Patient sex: F
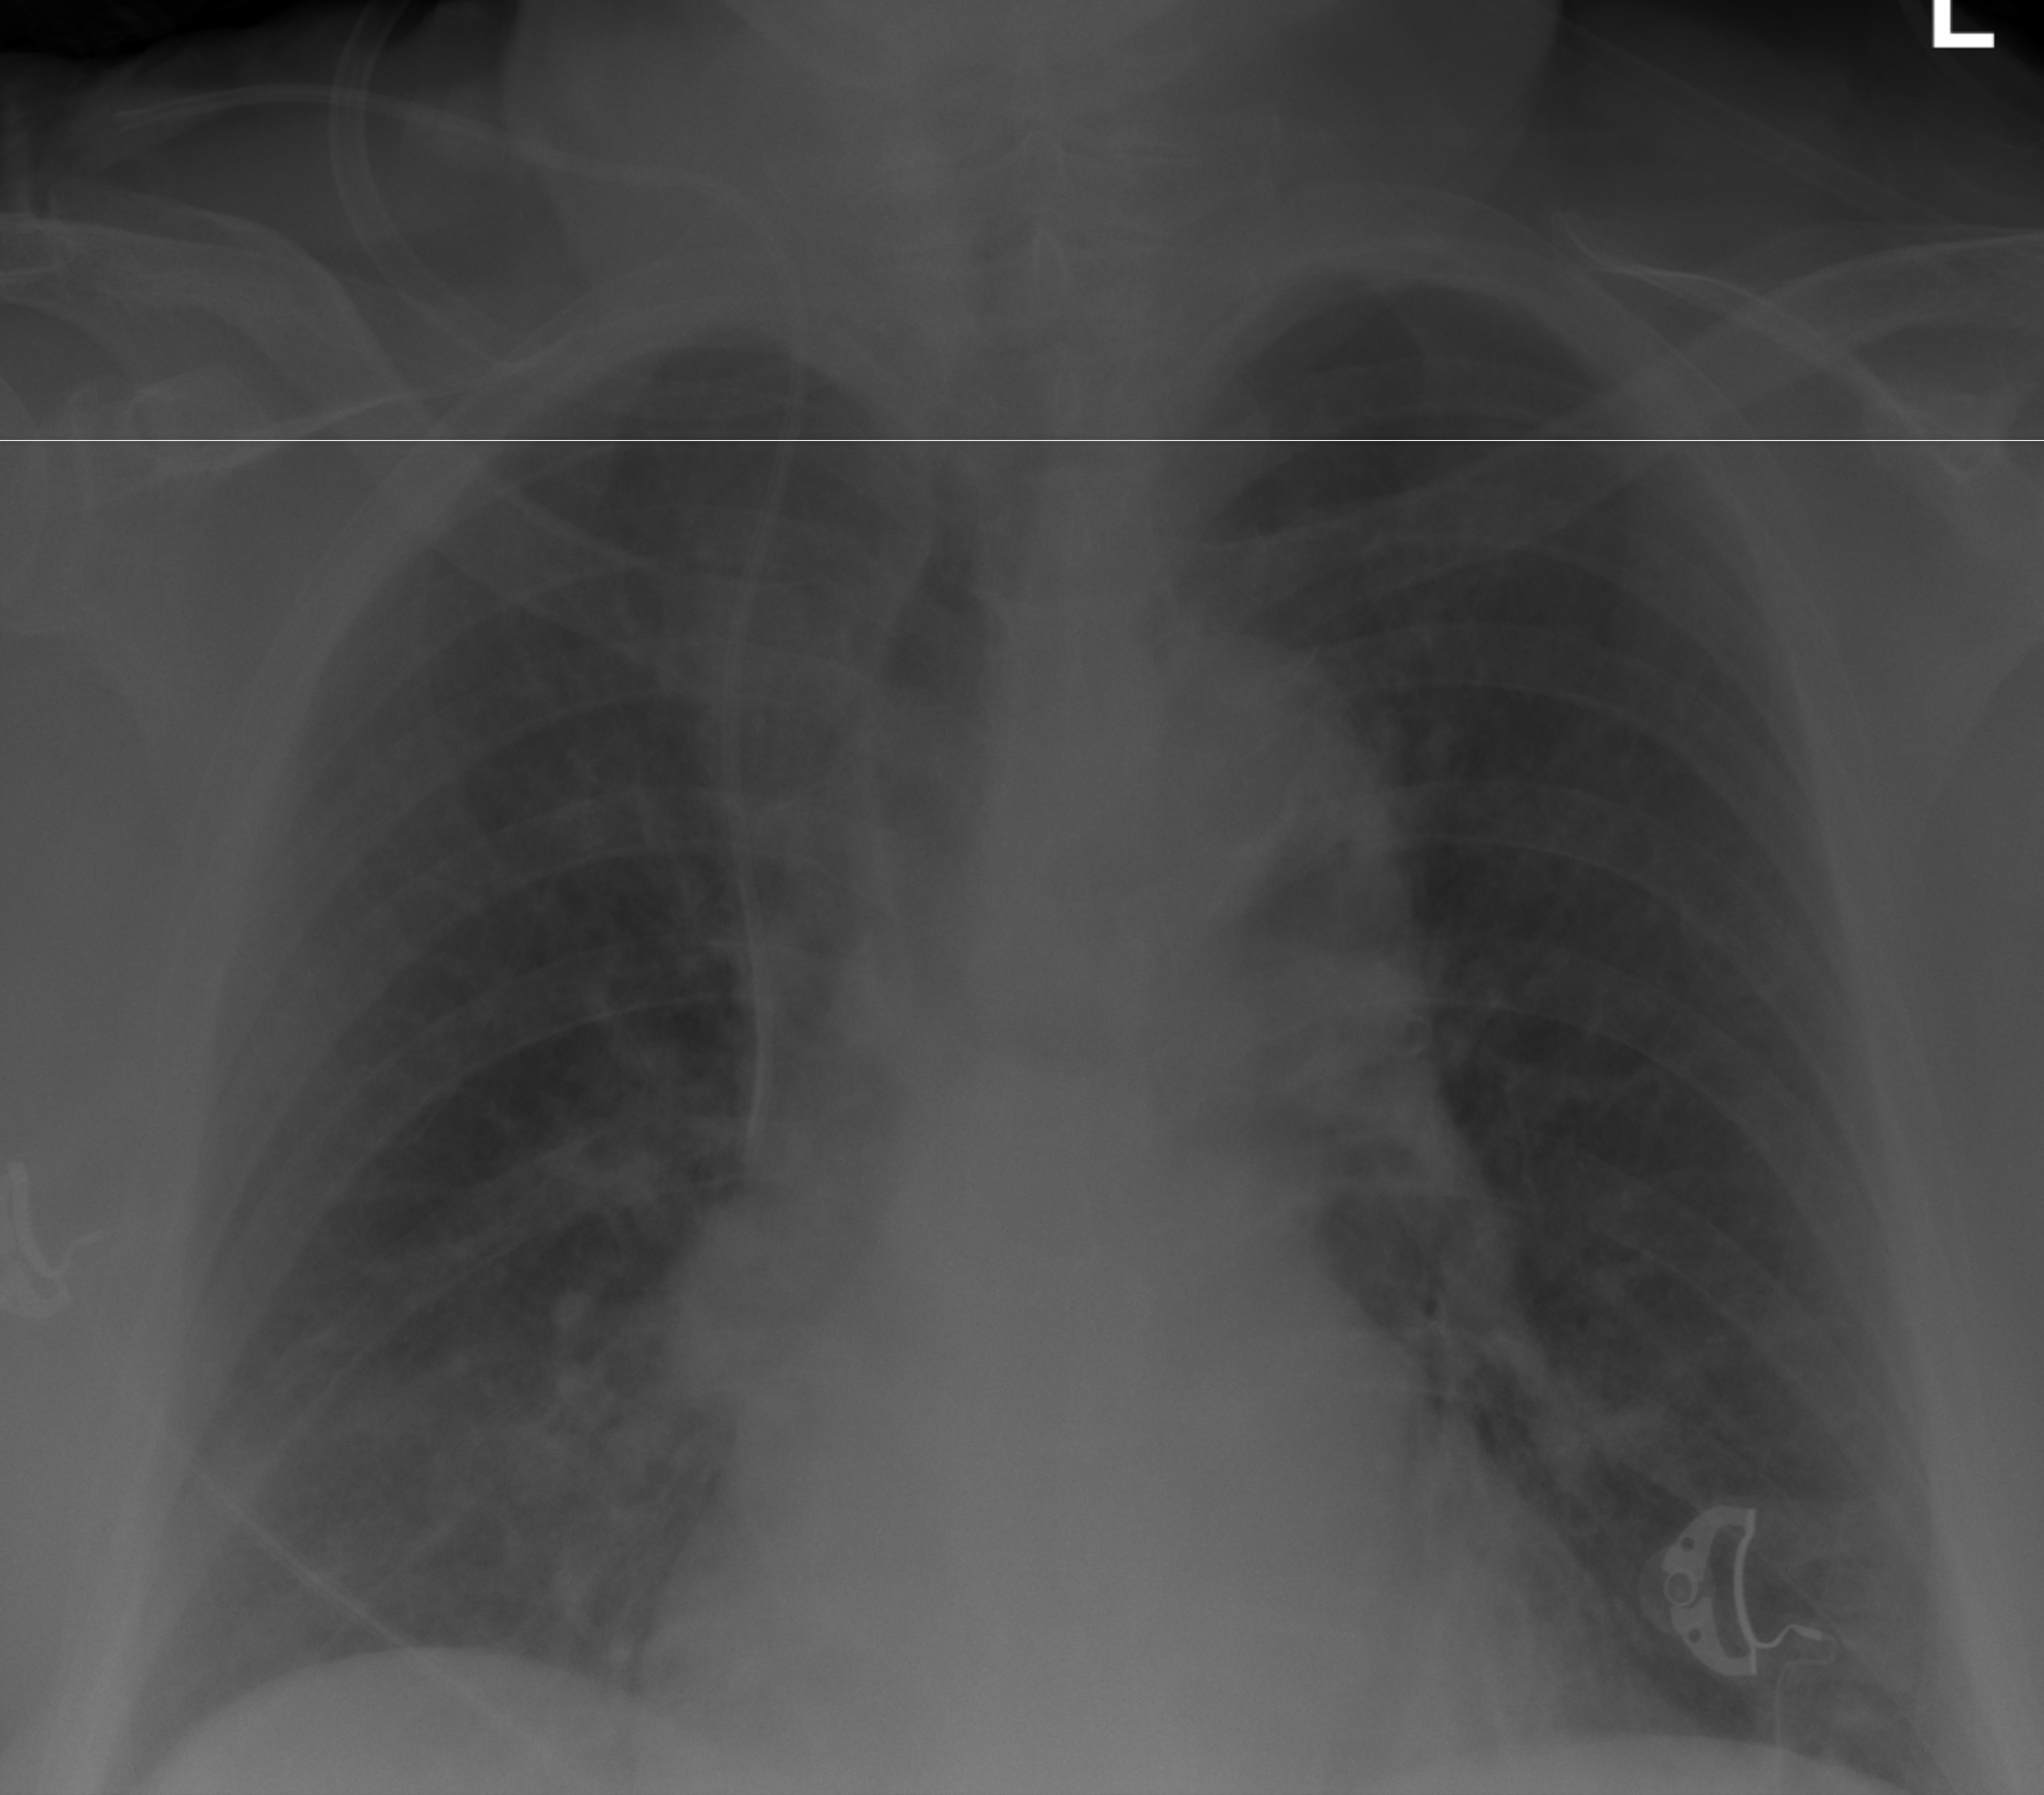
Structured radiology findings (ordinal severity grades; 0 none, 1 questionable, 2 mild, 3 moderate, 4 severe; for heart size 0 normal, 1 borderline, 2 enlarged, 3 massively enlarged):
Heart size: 0
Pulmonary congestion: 2
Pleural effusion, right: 0
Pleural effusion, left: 0
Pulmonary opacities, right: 2
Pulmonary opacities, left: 0
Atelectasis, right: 0
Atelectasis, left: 2